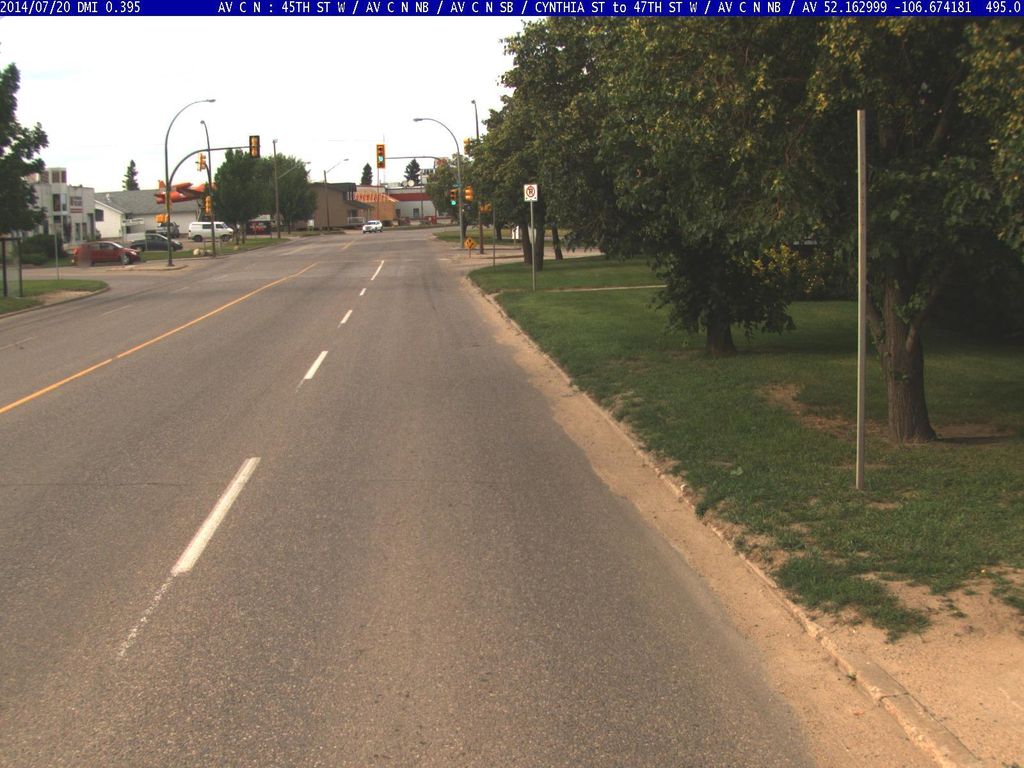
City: saskatoon